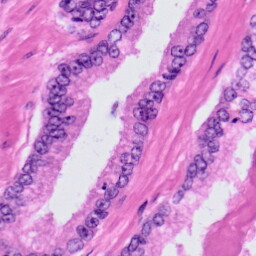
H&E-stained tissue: Prostate